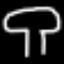
Label: mushroom